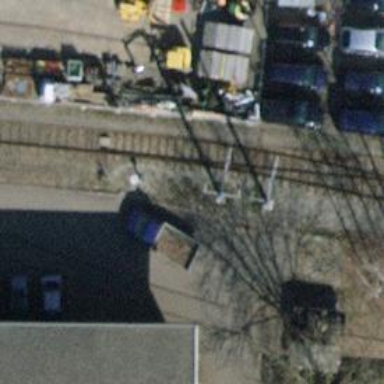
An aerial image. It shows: Single-track railway spur.